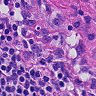
Metastatic tissue present: no